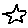
Label: star